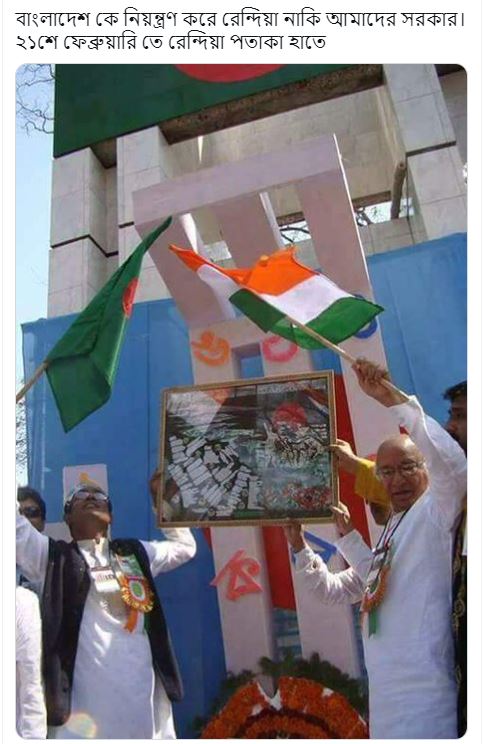
Text: বাংলাদেশ কে নিয়ন্ত্রণ করে রেন্দিয়া নাকি আমাদের সরকার। ২১ শে ফেব্রুয়ারী তে রেন্দিয়া পতাকা হাতে
Label: Hate
Hate category: Political
Targeted group: Organization